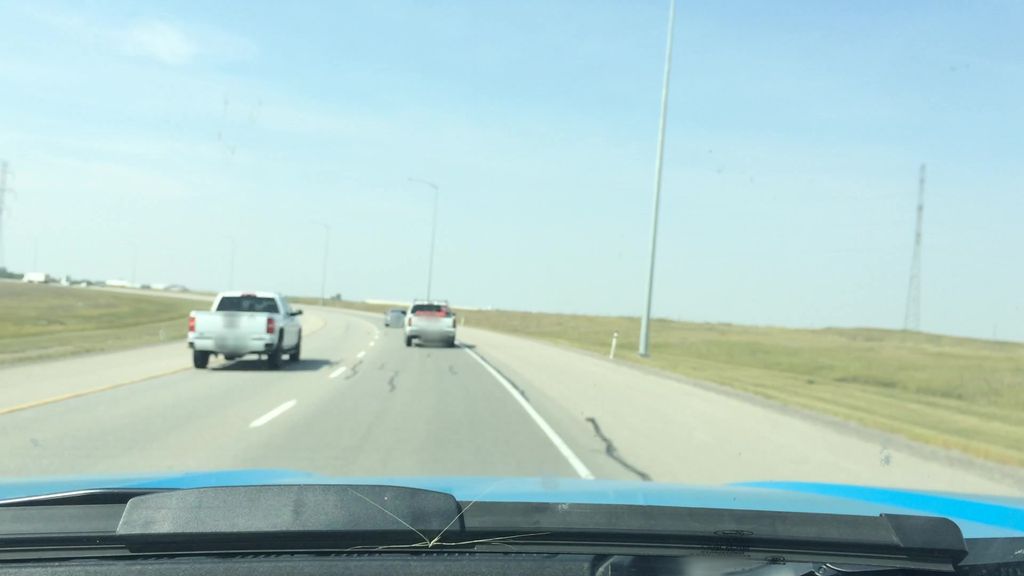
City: calgary